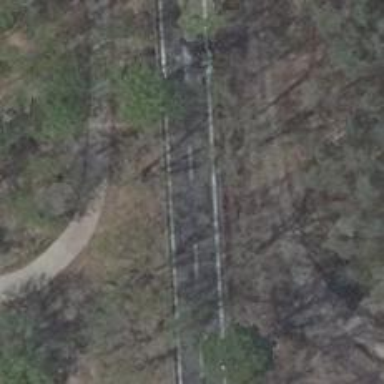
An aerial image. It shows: Secondary road with asphalt surface and embankment.